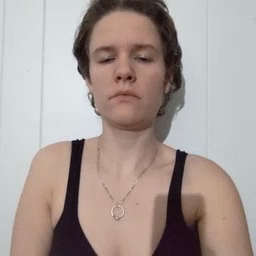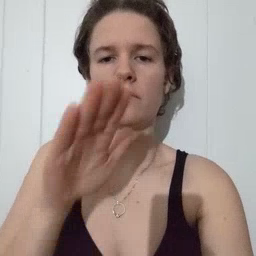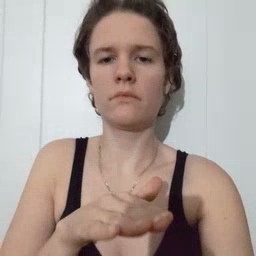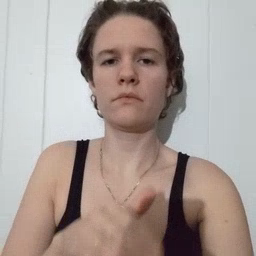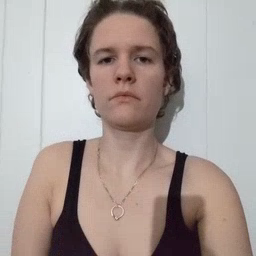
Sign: on